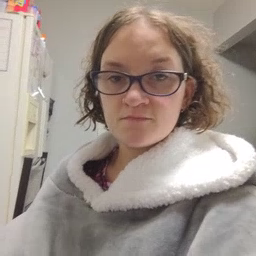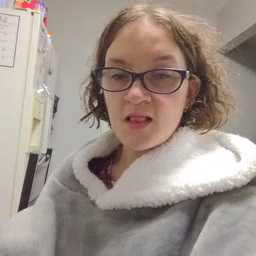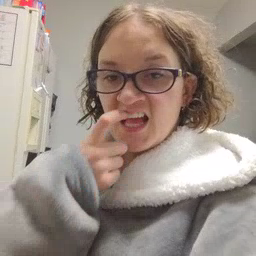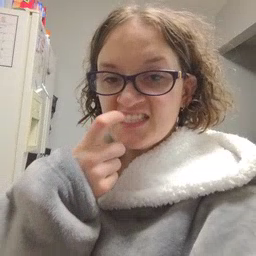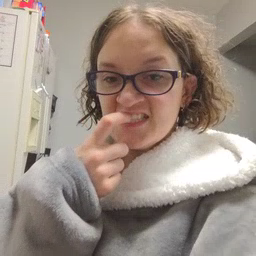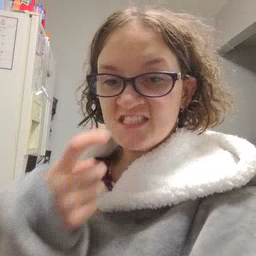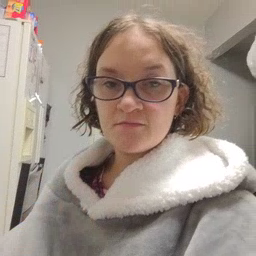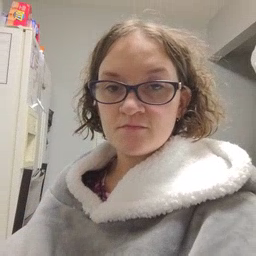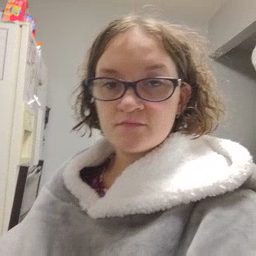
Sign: glasswindow